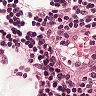
Metastatic tissue present: no